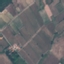
Land use / land cover: PermanentCrop